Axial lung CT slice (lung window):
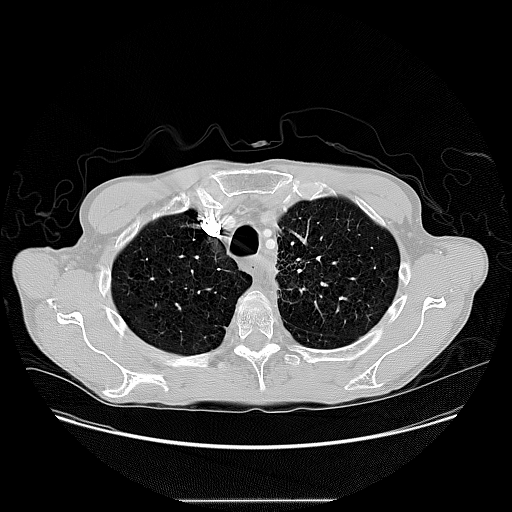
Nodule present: yes
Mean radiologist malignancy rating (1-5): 5